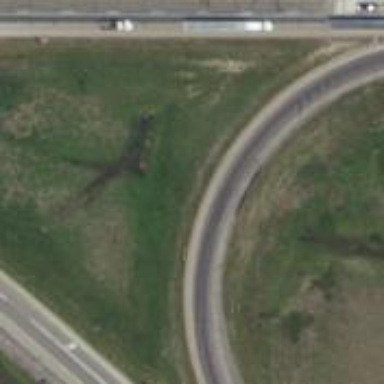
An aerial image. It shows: Onramp at motorway link.